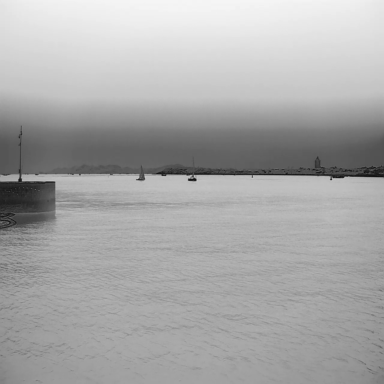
There is a container_ship in the infrared image.